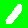
Digit: 1